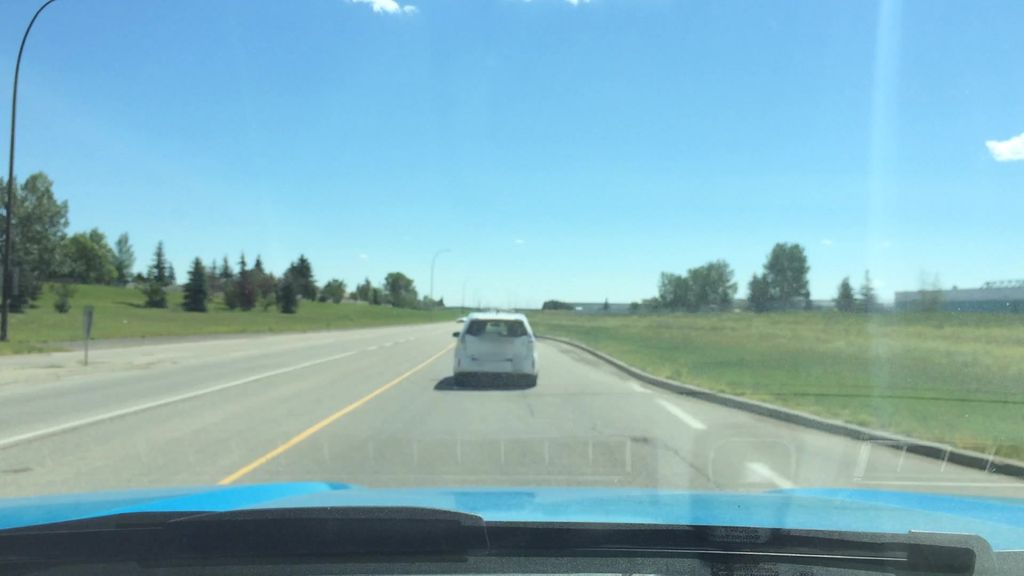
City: calgary